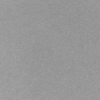
Label: dusty